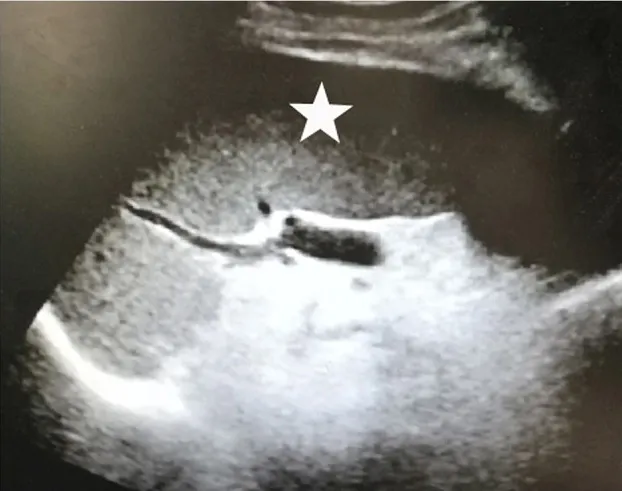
Splenic enlargement (white asterisk).
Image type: radiology (ultrasound)